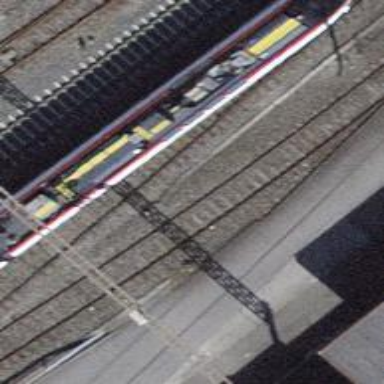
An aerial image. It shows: Railway level crossing.